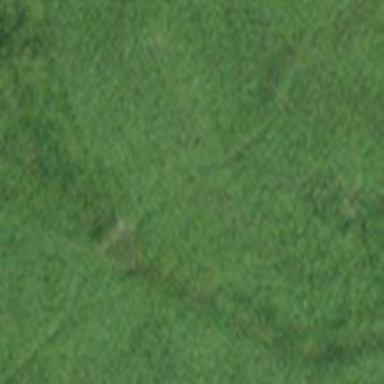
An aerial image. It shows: Path covered in grass.